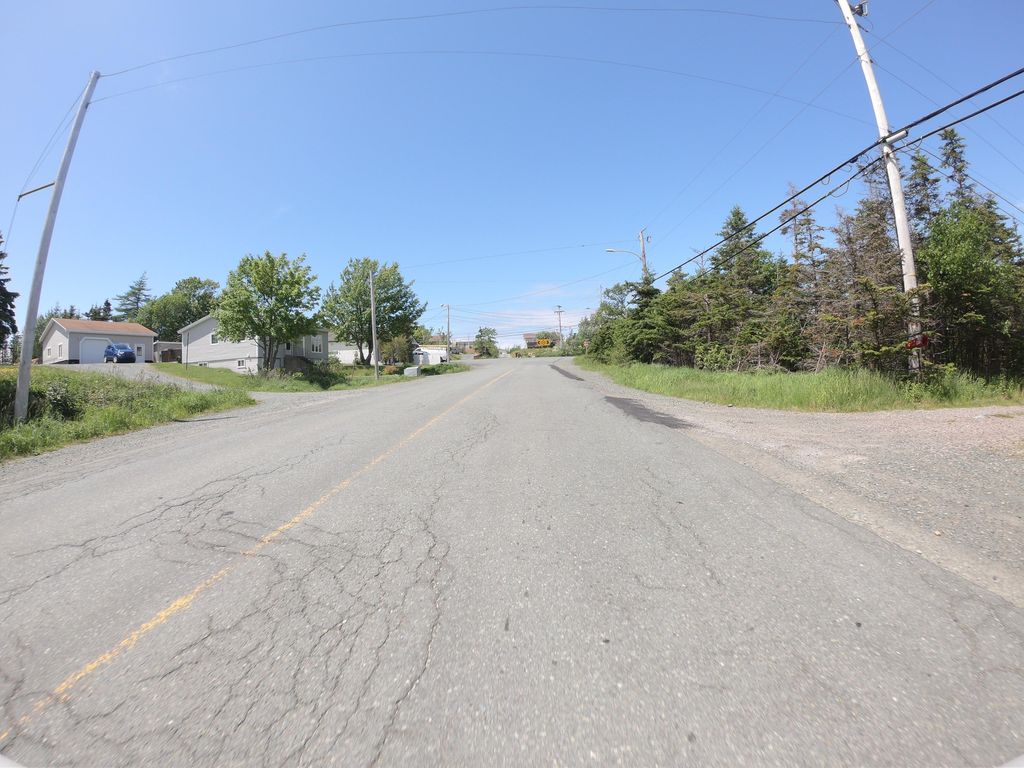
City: st_johns